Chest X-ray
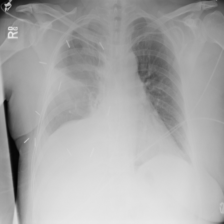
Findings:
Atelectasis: negative
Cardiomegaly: negative
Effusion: negative
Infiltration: negative
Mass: negative
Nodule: negative
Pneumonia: negative
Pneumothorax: negative
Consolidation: negative
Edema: negative
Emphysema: negative
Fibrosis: negative
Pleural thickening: negative
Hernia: negative